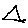
Label: triangle